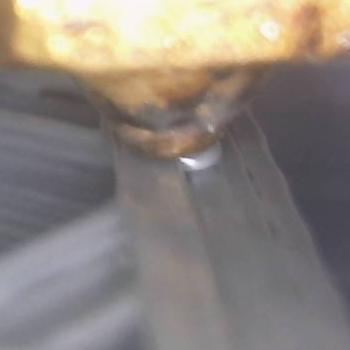
Flow rate: 252%